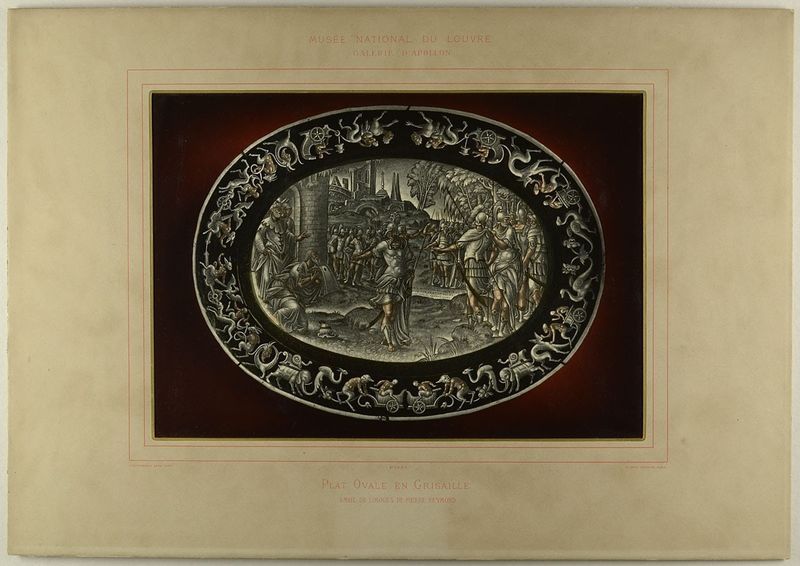
Künstler: Léon Vidal
Standort: Hamburg
Institution: Museum für Kunst und Gewerbe Hamburg
Schlagwörter: papier, foto, fotografie, photographie, photo, kunstgewerbe, kunsthandwerk, verfahren, lichtbild, objektstudie, kunstwerke, sachfotografie, industriedesign, bildwerke, angewandte und bildende kunst, hessische systematik, objektstudien, sachphotographie, reproduktionsfotografie, kunstreproduktion, reproduktionsphotographie, fotochromdruck, orell, füßli, photochromdruck, photochrom